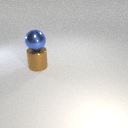
large brown metal cylinder below large blue metal sphere